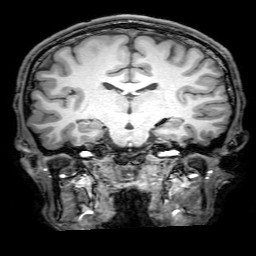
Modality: T1w
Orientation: sagittal
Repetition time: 0.00828 s
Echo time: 0.00388 s